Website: bh-photo
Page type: address-validator
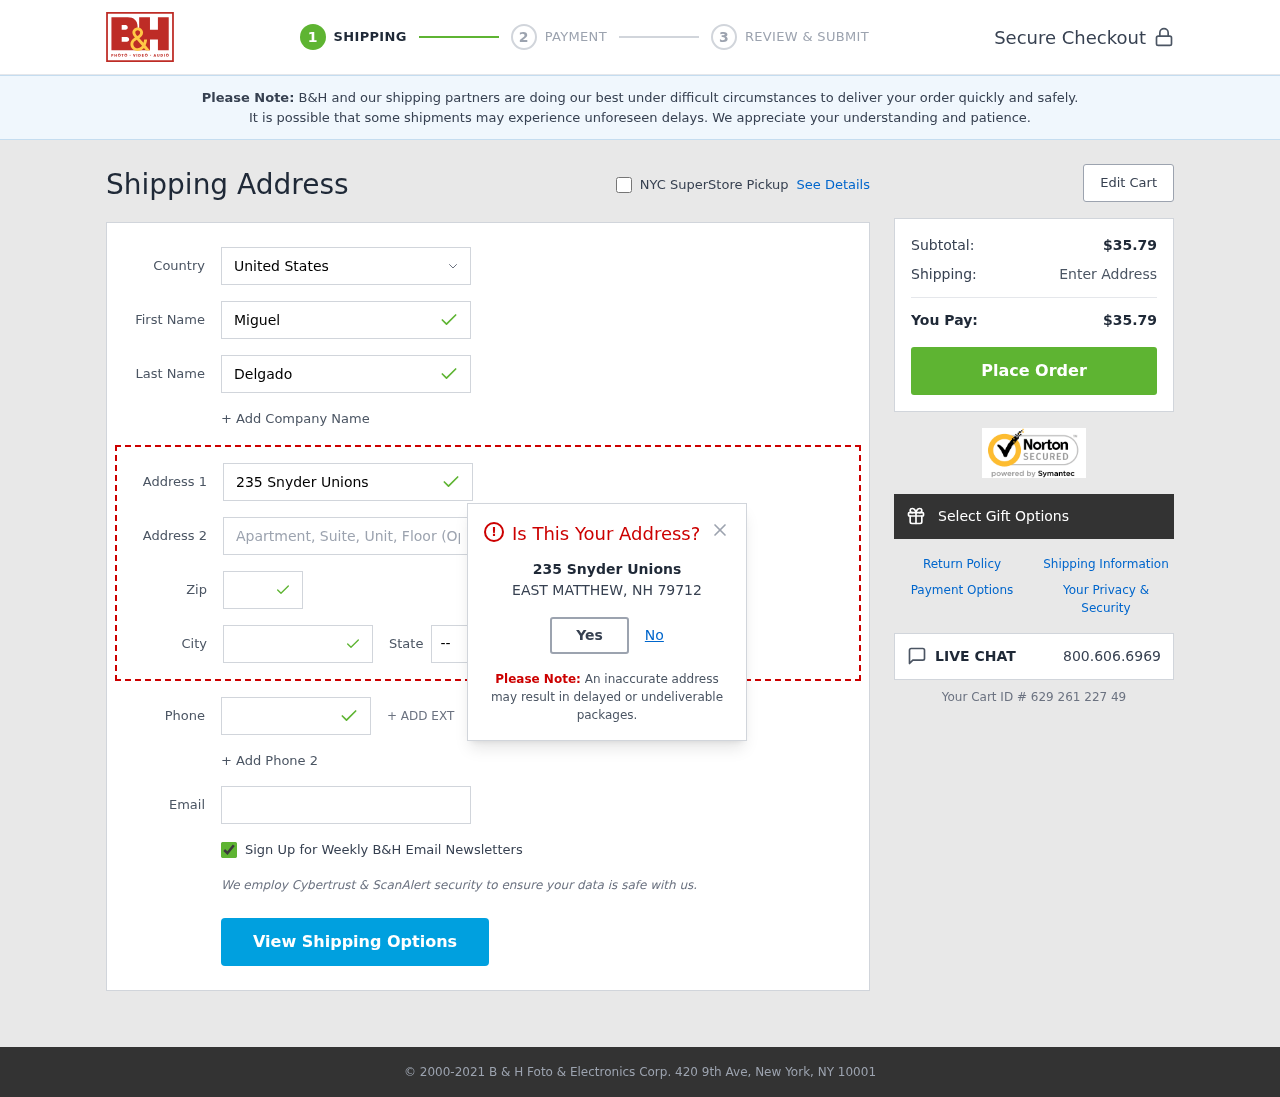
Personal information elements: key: PII_CITY
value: East Matthew
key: PII_COUNTRY
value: United States
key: PII_EMAIL
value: migueldelgado@gmail.com
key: PII_FIRSTNAME
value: Miguel
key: PII_LASTNAME
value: Delgado
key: PII_PHONE
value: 4165992009
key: PII_POSTCODE
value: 79712
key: PII_STATE_ABBR
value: NH
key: PII_STREET
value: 235 Snyder Unions
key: PII_CITY_MODAL
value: EAST MATTHEW
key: PII_POSTCODE_FULL
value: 79712
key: PII_POSTCODE_NUMERIC
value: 79712
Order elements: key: ORDER_SUBTOTAL
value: $35.79
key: ORDER_TOTAL
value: $35.79
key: ORDER_ID
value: Your Cart ID # 629 261 227 49